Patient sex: M
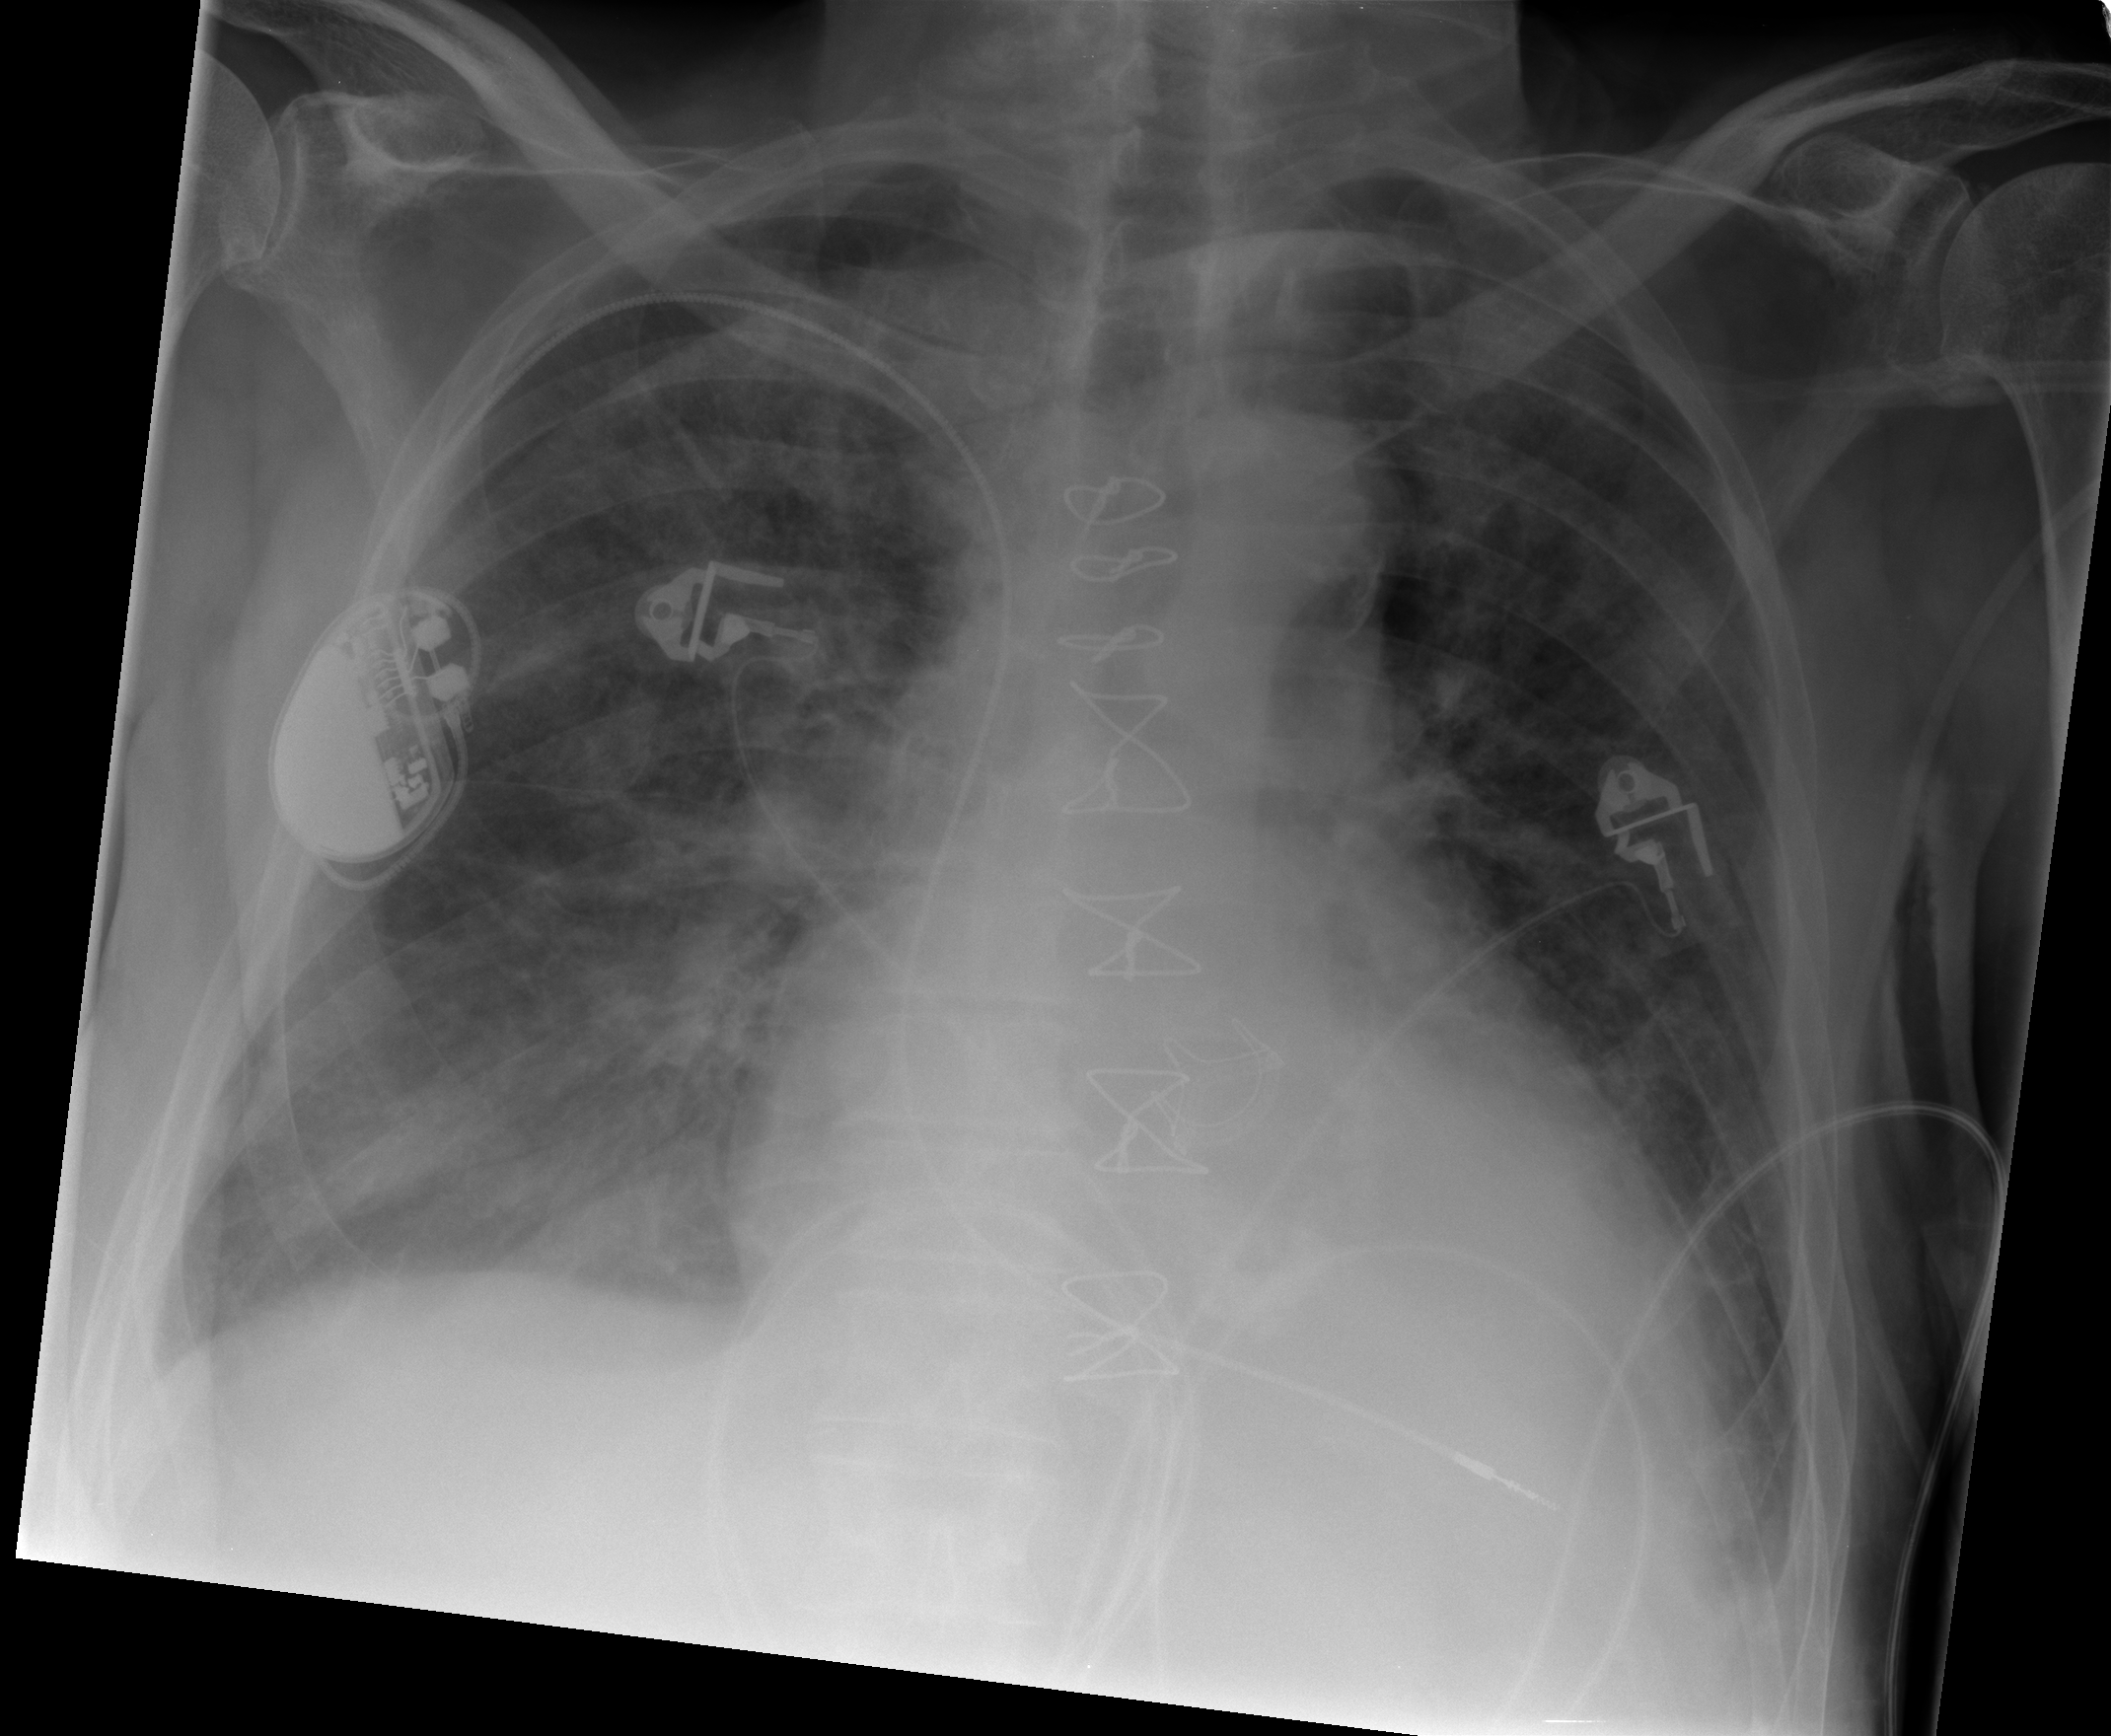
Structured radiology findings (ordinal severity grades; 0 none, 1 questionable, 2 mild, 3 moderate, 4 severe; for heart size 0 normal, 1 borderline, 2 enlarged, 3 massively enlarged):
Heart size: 2
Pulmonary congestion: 2
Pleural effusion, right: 0
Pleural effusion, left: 1
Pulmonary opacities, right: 1
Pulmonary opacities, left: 0
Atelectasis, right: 2
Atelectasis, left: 2